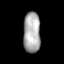
Tissue: lung
Cell type: Others
Senescence score: 0.2157
Nuclear area (px): 681
Mean DAPI intensity: 171.574